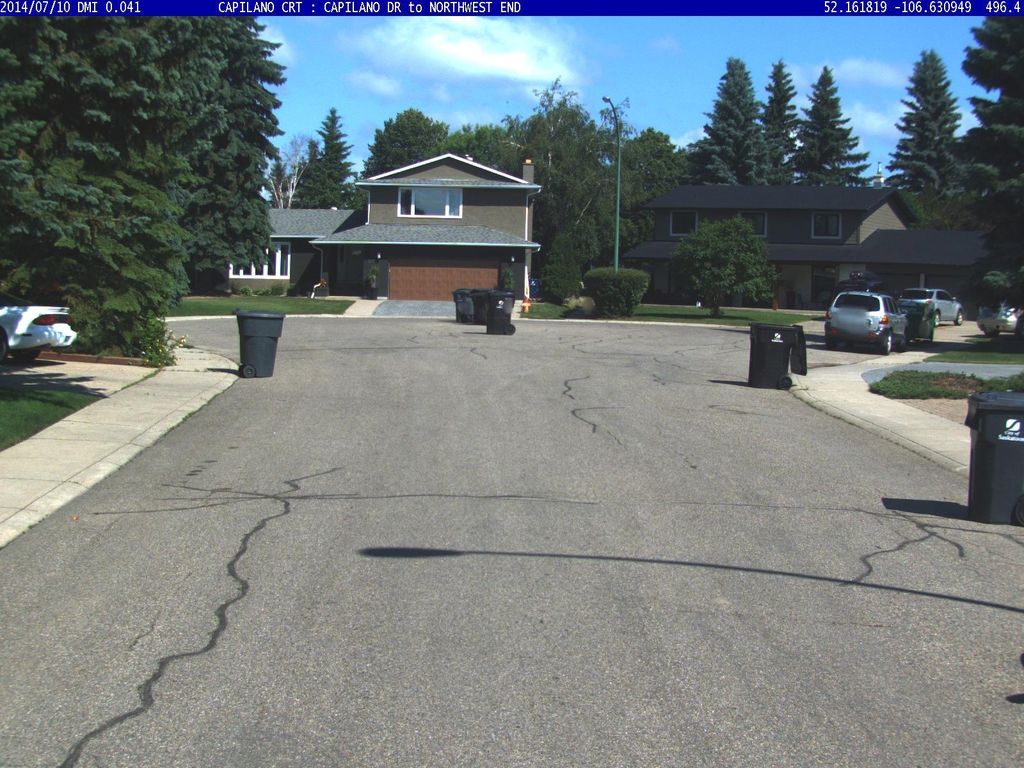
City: saskatoon